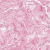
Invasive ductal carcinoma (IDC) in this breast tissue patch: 0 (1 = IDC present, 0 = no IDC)